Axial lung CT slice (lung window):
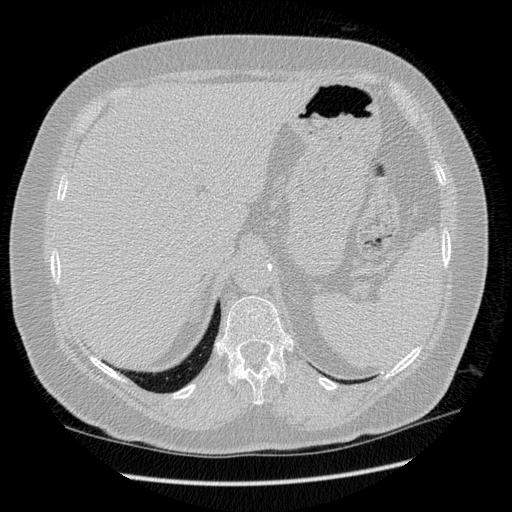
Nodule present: no